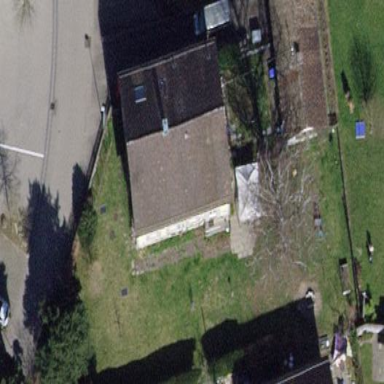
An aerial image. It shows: Detached building with tile roof.